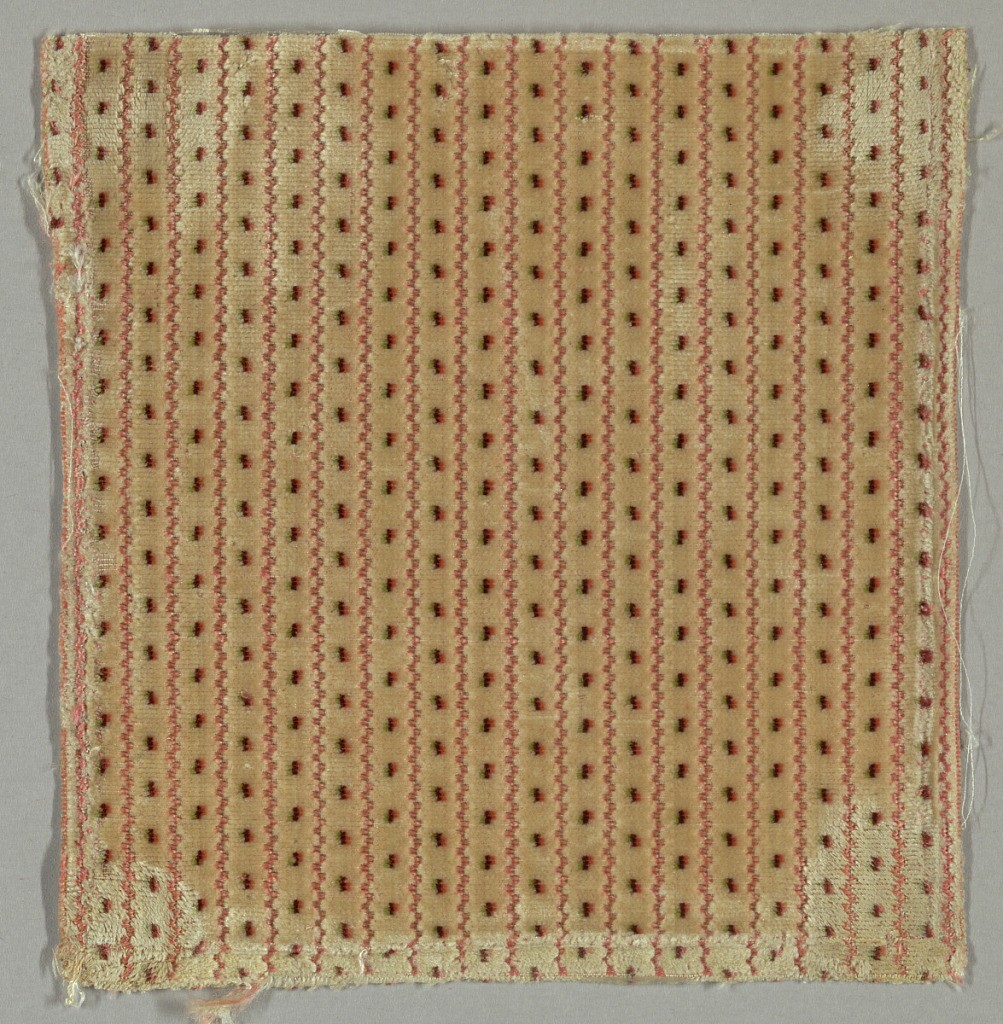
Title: Fragment
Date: late 18th century
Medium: silk Technique: cut supplementary warp pile (velvet) in a woven foundation
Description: Tan velvet fragment with vertical pink stripes and tri-colored polka dots of green, black and orange.